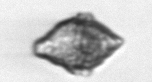
Label: Kryptoperidinium_triquetrum